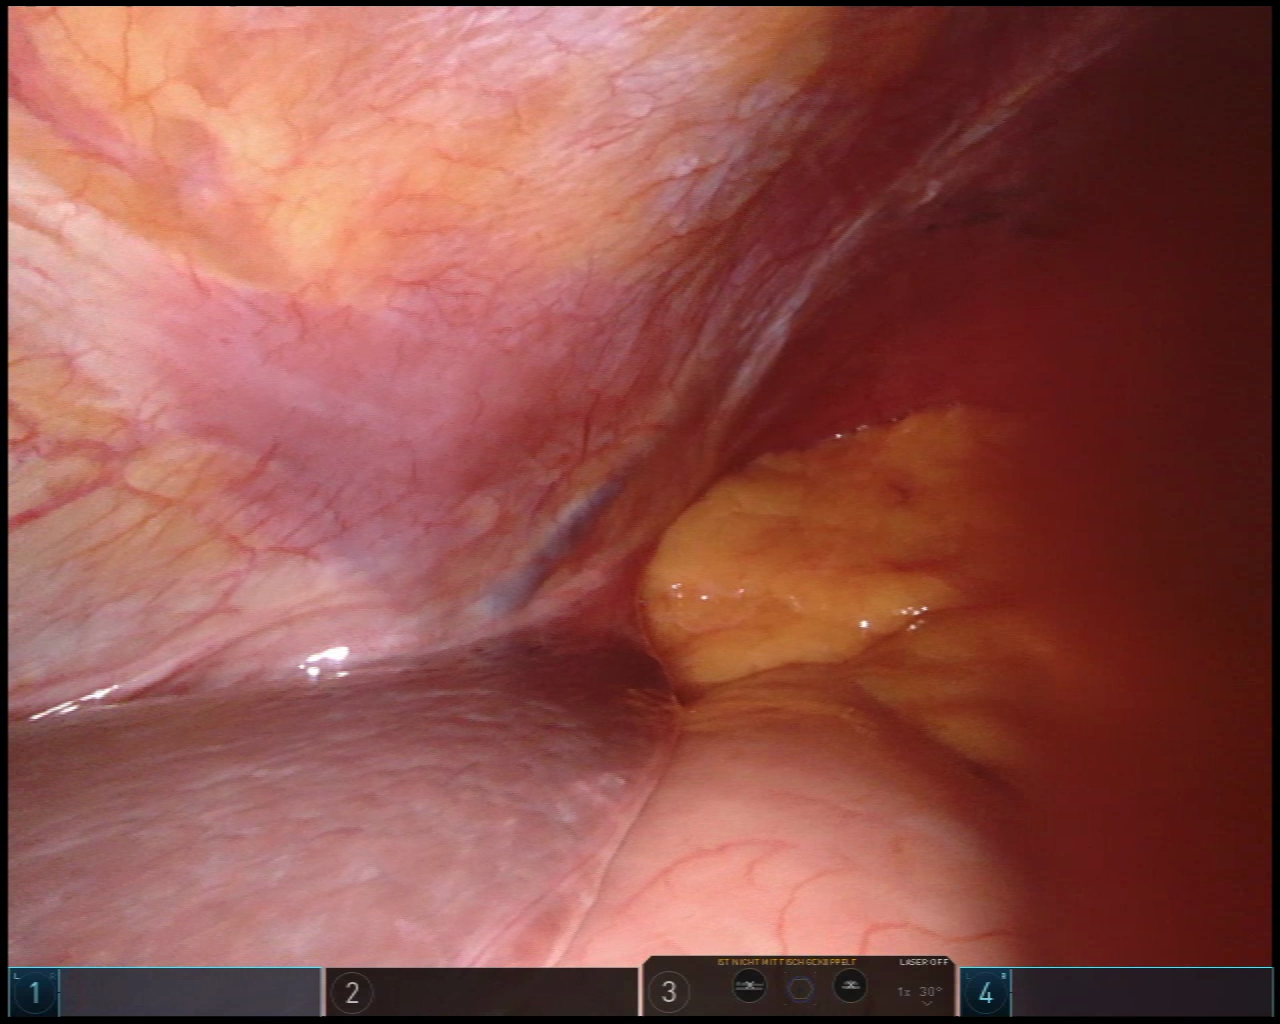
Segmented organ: liver
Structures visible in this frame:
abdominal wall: yes
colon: no
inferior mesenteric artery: no
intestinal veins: no
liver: yes
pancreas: no
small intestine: no
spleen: no
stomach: yes
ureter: no
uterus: no
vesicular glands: no